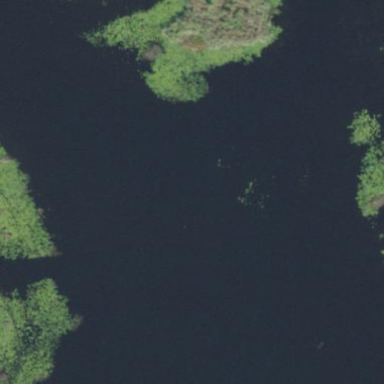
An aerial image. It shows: Wetland area.